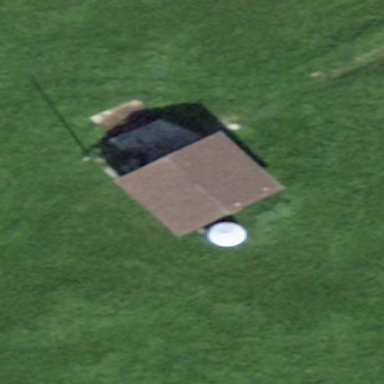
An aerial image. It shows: Rural barn.